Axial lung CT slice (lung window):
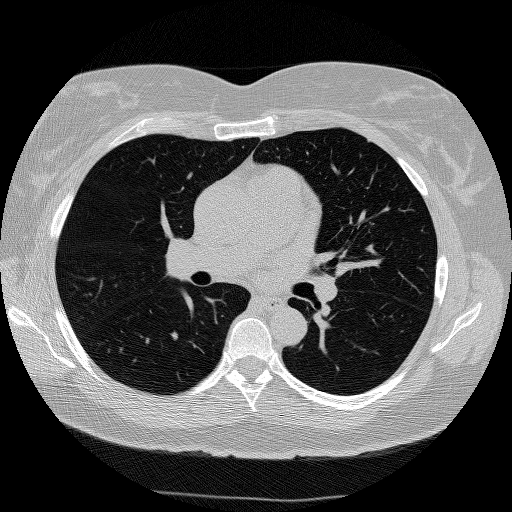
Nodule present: no